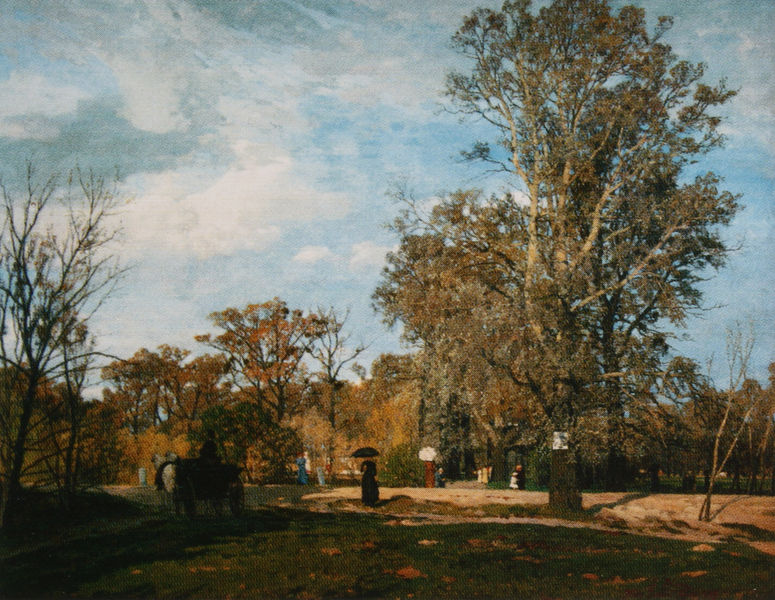
Titel: Apriltag im Prater
Künstler: Tina Blau
Schlagwörter: baum, blau, blätter, gemälde, himmel, laub, schatten, weiß, wolken, bäume, frauen, grün, landschaft, menschen, sand, äste, braun, damen, frau, licht, orange, paris, renoir, schwarz, blüten, gras, park, rasen, rot, schirm, sonnenschirm, weg, wiese, öl, ast, erde, feld, hügel, natur, sonne, realismus, person, wald, pferd, pferde, reiter, garten, hellblau, farbig, sommer, perspektive, kahl, herbst, spazieren, kutsche, wagen, romantik, woman, deutsch, menzel, schild, zettel, spaziergang, schirme, kutscher, schimmel, flanieren, clouds, geäst, sonnenschein, trees, aussen, alle, schtten, weggabelung, natürlich, waagen, anschlag, sonnenschirme, postimpressionismus, pferdekutsche, gra, pomantik, blue sky, umbrella, kursche, aste, schwarze kleidung, herbsttag, pfedrdekutsche, grads, carrage